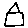
Label: house